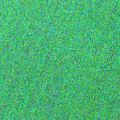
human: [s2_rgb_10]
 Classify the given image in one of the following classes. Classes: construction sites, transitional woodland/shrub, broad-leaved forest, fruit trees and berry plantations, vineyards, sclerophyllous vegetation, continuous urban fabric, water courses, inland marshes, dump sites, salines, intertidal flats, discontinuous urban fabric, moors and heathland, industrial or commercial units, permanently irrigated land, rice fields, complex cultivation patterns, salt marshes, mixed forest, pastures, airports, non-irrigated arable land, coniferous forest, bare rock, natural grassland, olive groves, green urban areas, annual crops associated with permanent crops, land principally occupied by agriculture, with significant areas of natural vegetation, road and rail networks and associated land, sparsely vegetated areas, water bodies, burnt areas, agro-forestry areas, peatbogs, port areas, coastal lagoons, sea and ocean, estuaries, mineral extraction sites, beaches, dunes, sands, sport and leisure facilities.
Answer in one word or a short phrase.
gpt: sea and ocean